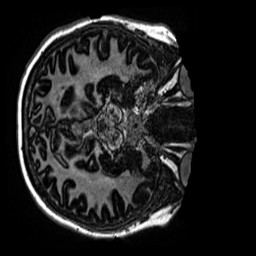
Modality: MP2RAGE
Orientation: axial
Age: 12
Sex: female
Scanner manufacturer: siemens
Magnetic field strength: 3 T
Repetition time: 4 s
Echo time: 0.00299 s